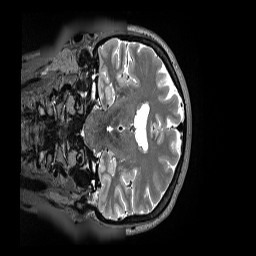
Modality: T2w
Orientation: coronal
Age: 49
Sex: male